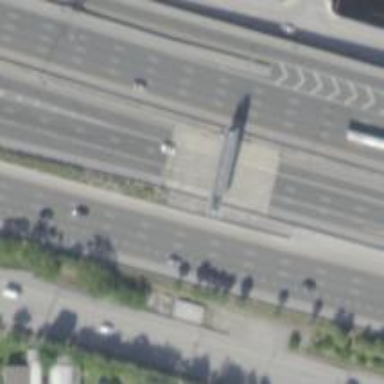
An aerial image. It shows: Toll gantry on the road.